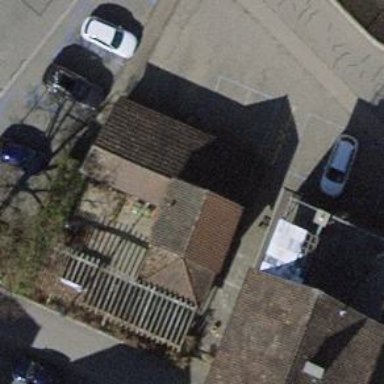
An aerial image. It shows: Workshop.